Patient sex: F
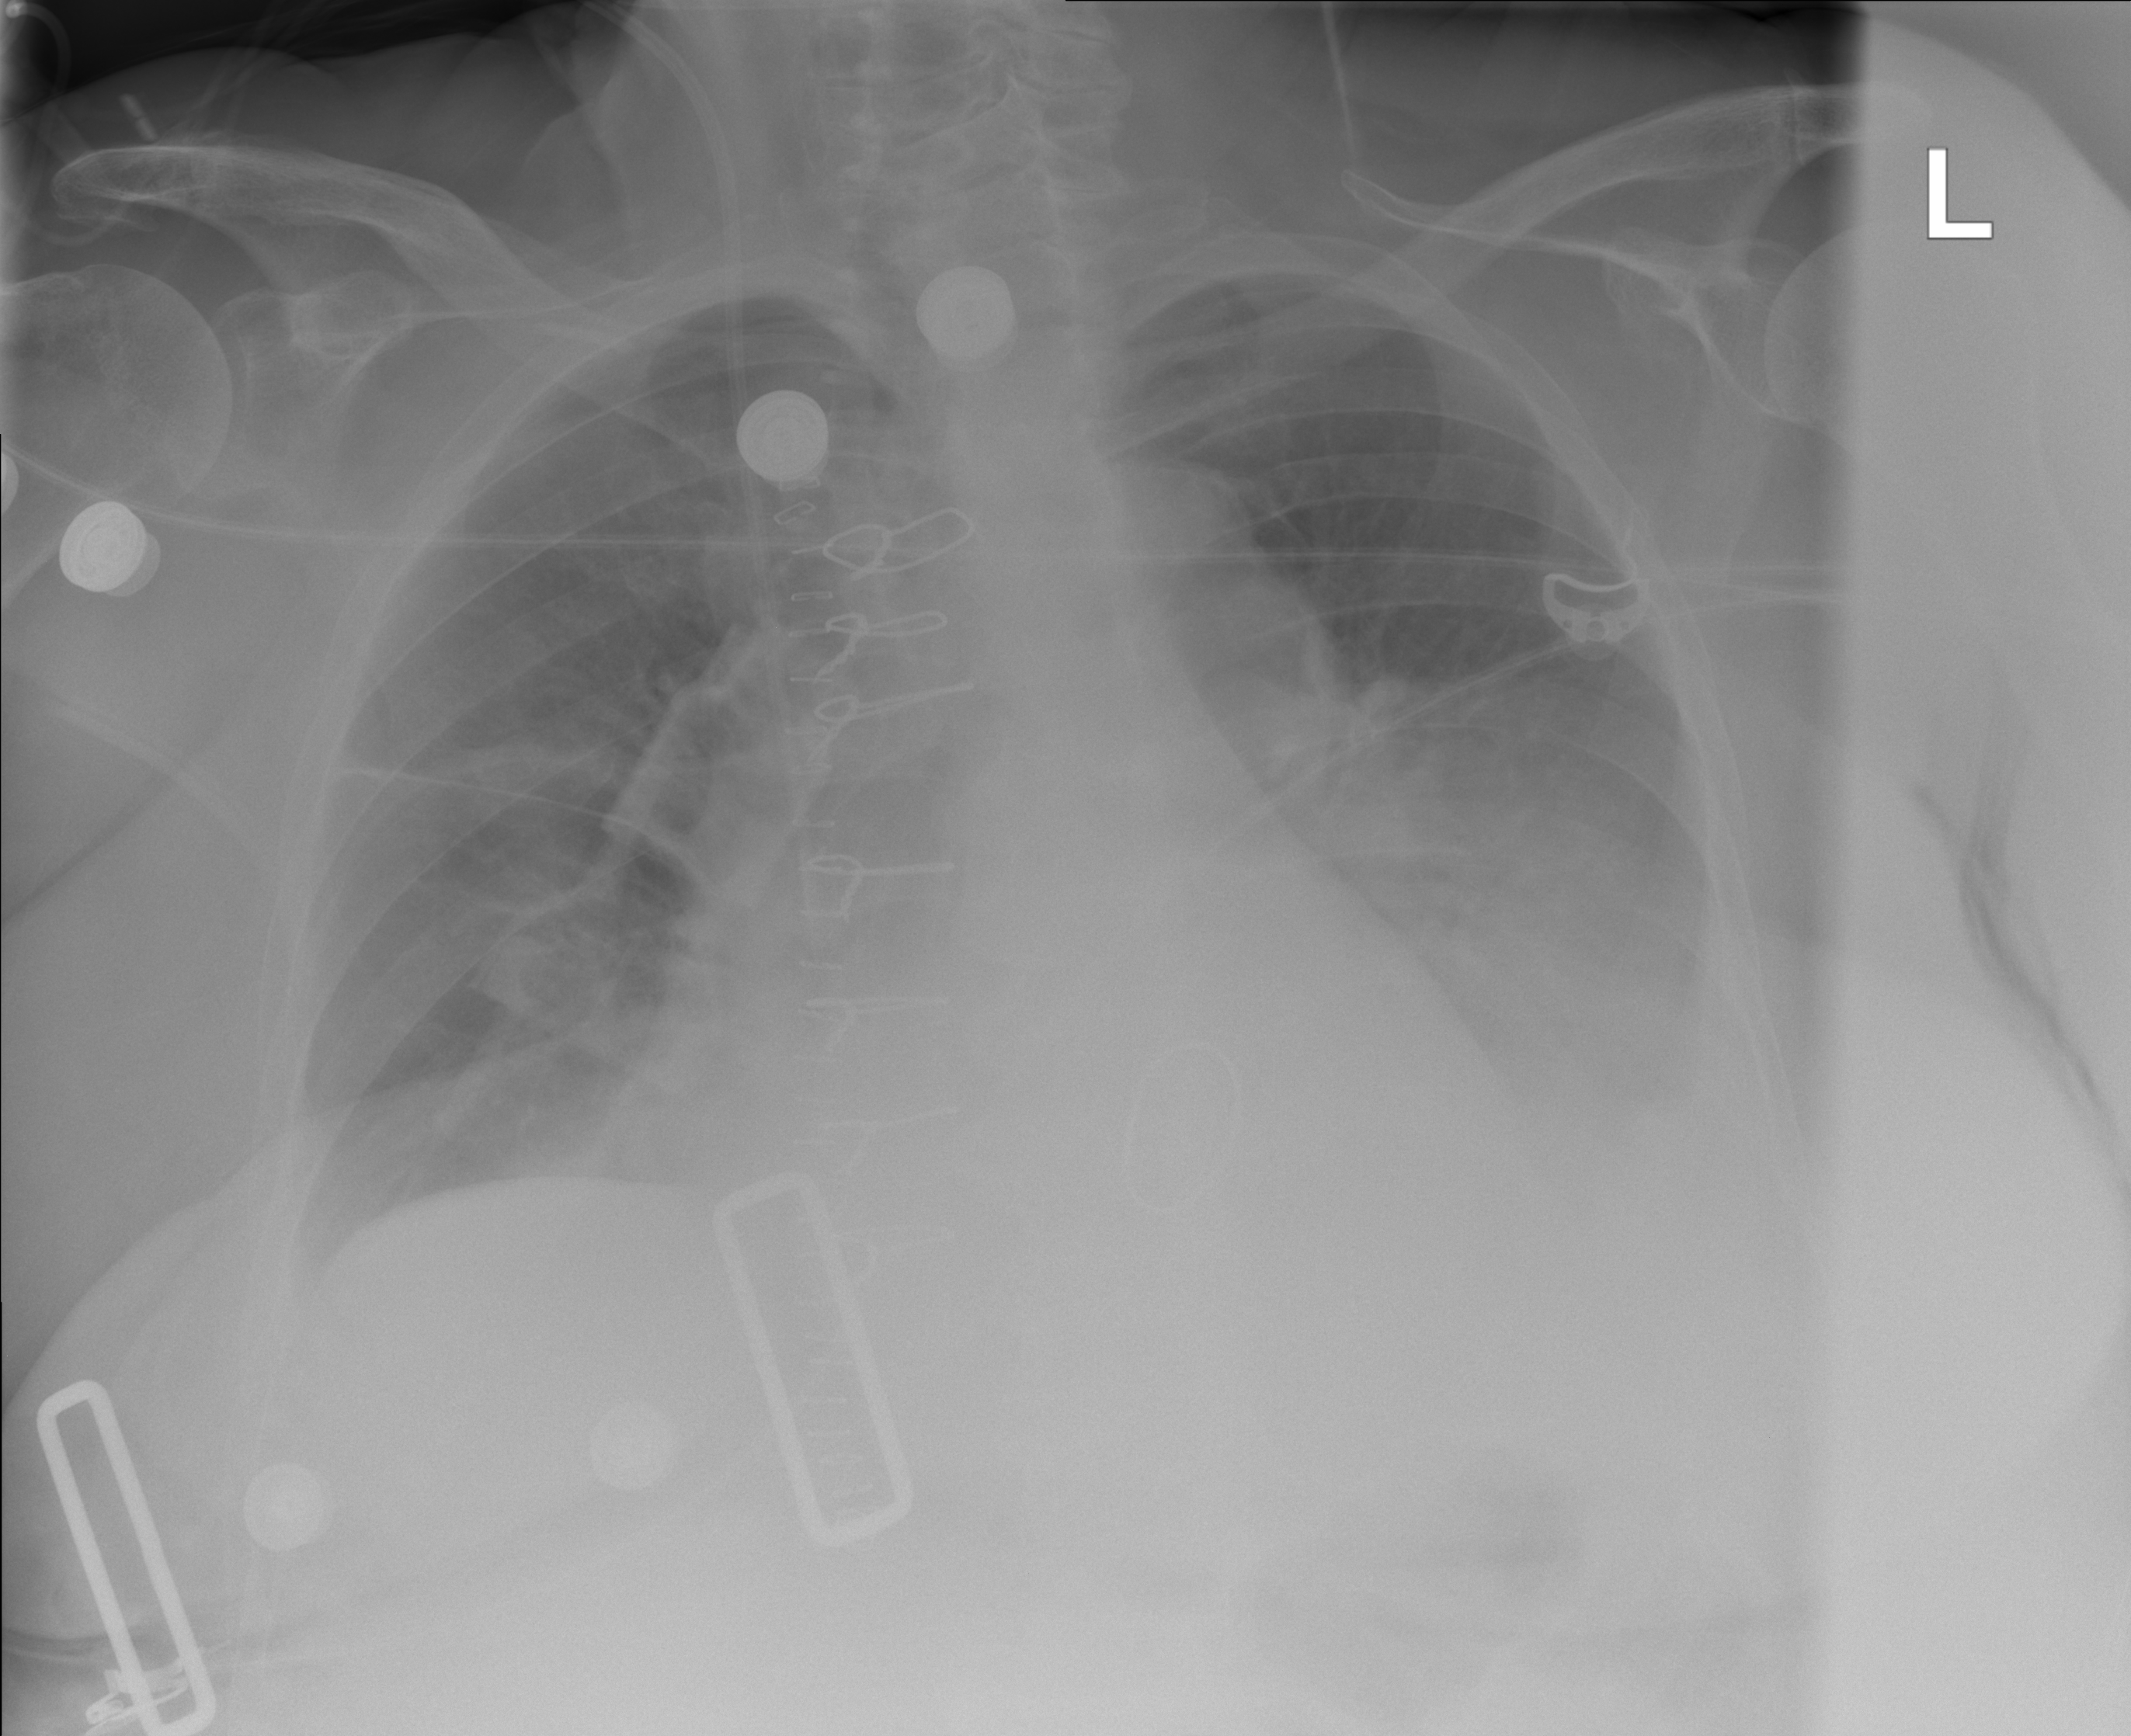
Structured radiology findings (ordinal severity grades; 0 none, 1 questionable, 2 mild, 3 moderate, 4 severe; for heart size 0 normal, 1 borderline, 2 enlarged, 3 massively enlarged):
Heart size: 2
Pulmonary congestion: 2
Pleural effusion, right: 1
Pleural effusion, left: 3
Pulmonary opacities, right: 0
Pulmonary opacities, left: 0
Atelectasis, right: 2
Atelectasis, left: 3